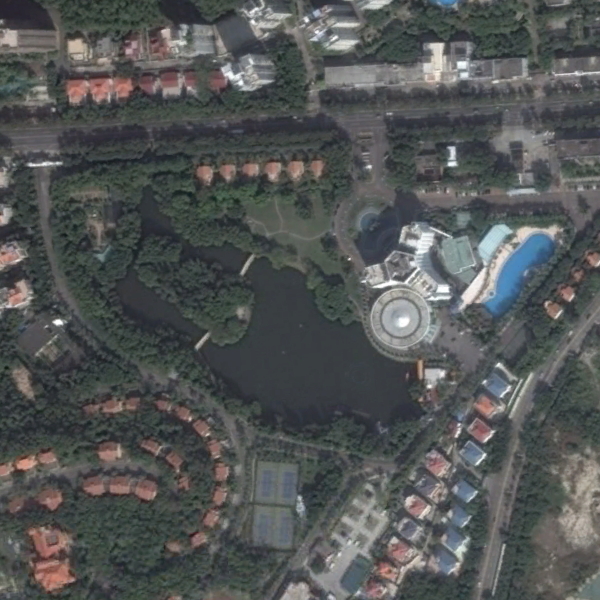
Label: Resort